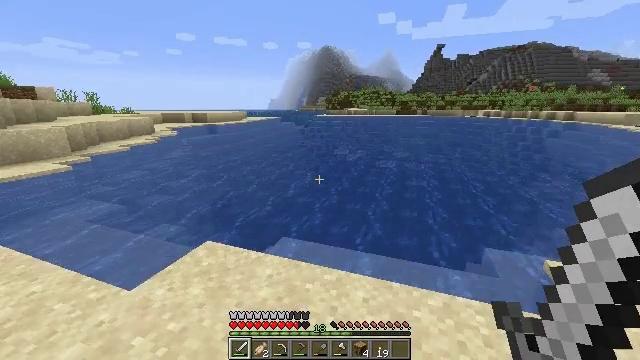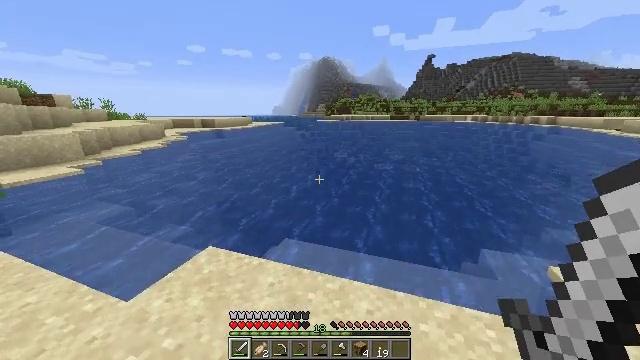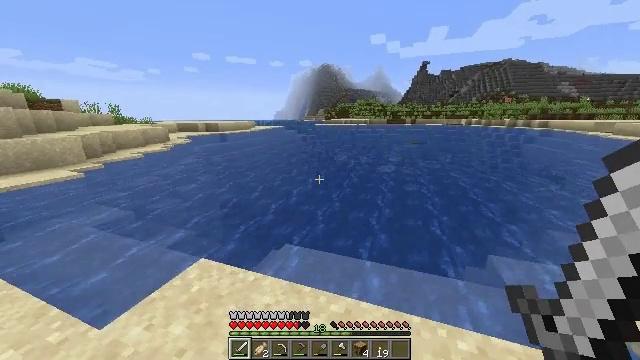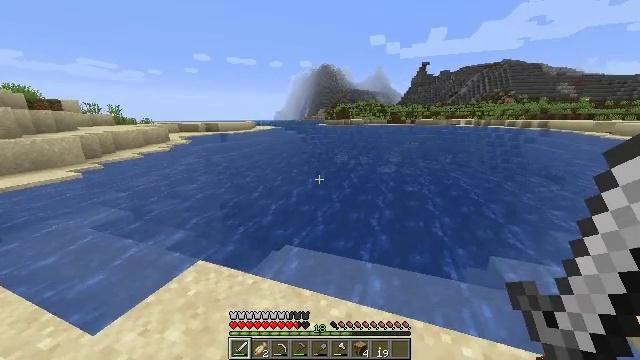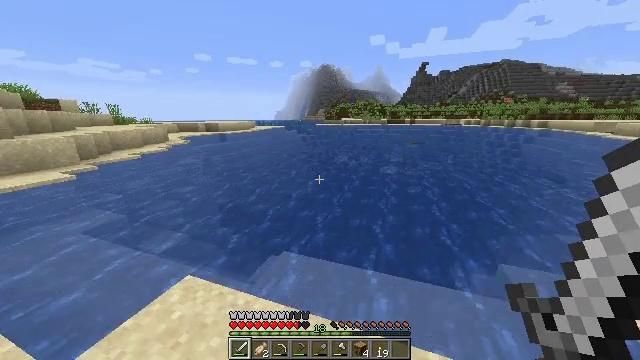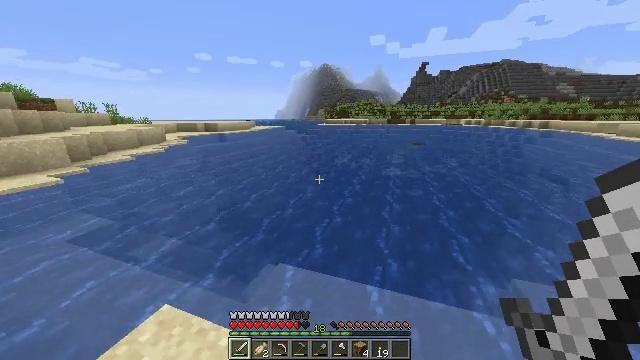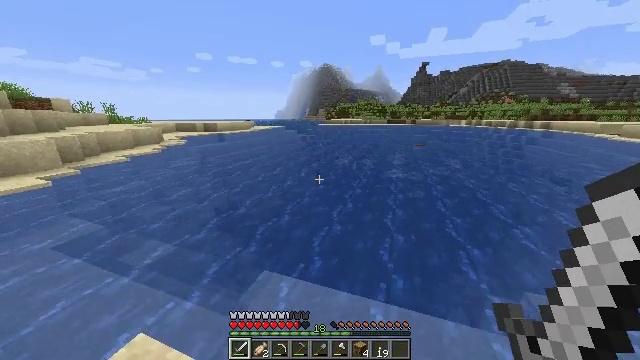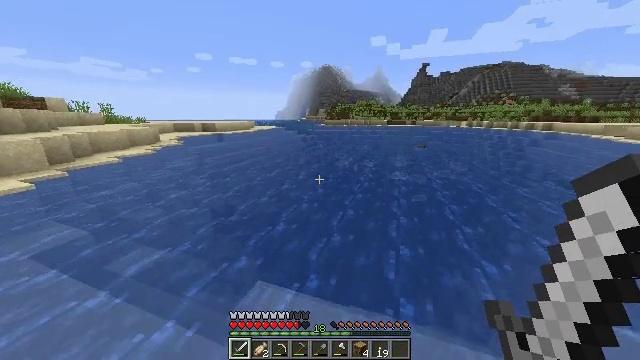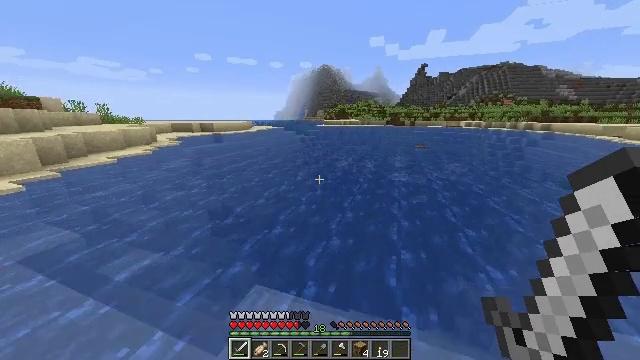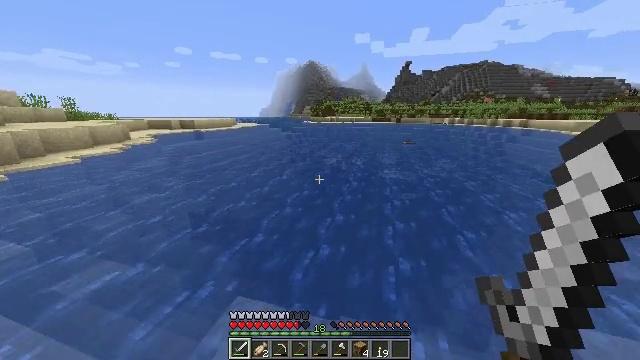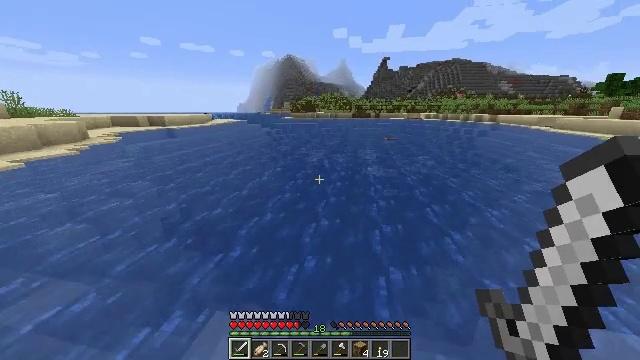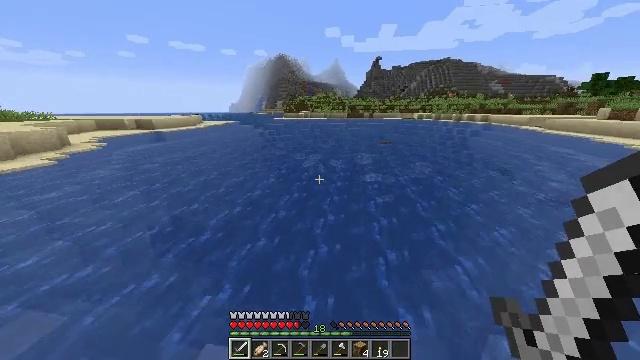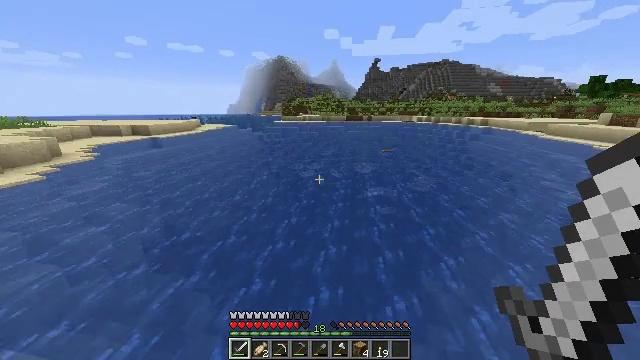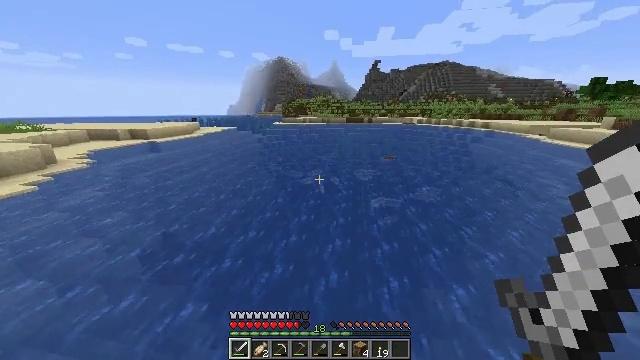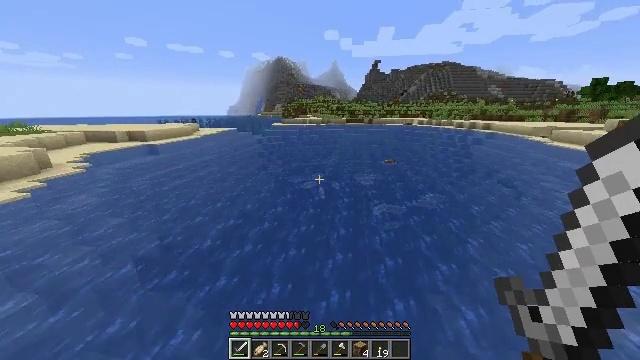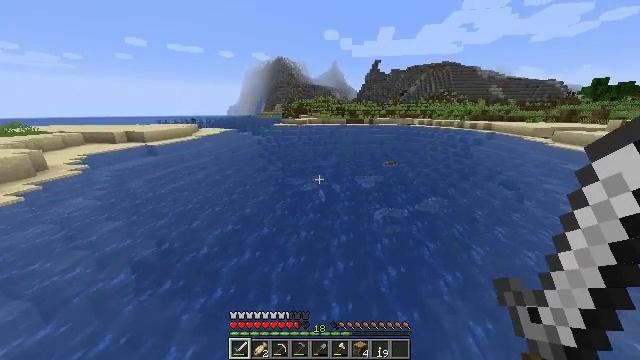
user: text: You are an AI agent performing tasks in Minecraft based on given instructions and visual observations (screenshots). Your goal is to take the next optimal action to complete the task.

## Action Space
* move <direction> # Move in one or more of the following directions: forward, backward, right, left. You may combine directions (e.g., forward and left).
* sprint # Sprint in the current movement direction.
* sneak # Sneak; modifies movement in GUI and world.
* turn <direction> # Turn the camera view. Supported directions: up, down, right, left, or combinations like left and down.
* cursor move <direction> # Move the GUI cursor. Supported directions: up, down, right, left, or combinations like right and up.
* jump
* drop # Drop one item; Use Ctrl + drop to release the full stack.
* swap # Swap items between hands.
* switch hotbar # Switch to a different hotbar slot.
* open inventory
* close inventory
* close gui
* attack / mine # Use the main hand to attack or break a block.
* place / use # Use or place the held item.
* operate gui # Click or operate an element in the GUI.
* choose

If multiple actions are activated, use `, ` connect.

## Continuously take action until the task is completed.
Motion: motion action
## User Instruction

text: Hunt a cod.
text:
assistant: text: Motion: move forward
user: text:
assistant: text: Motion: move forward
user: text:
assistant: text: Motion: move forward
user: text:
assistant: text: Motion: move forward
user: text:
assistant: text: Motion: move forward
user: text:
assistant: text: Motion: move forward
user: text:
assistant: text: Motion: move forward
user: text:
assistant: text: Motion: move forward
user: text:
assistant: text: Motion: move forward, turn right
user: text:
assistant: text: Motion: move forward, turn right
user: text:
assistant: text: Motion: move forward, turn right, jump
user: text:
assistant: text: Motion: move forward, jump
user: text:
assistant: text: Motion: move forward, jump
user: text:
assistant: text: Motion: move forward, jump
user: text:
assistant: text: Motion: move forward, jump
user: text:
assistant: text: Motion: move forward, jump
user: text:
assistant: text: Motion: move forward, turn right, jump
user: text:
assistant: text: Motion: move forward, turn right, jump
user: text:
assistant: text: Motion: move forward, turn right, jump
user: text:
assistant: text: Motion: move forward, turn right, jump
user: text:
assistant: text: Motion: move forward, turn right, jump
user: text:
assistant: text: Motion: move forward, turn right, jump
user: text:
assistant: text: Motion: move forward, turn right, jump
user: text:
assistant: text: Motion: move forward, turn right
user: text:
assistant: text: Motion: move forward, turn right
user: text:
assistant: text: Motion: move forward, turn right
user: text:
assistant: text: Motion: move forward
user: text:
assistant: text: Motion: move forward
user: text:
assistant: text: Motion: move forward, turn right
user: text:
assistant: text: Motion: move forward, turn right